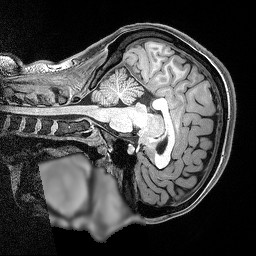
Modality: T1w
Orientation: sagittal
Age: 23
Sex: female
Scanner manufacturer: siemens
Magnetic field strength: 3 T
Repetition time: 2.5 s
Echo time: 0.0029 s